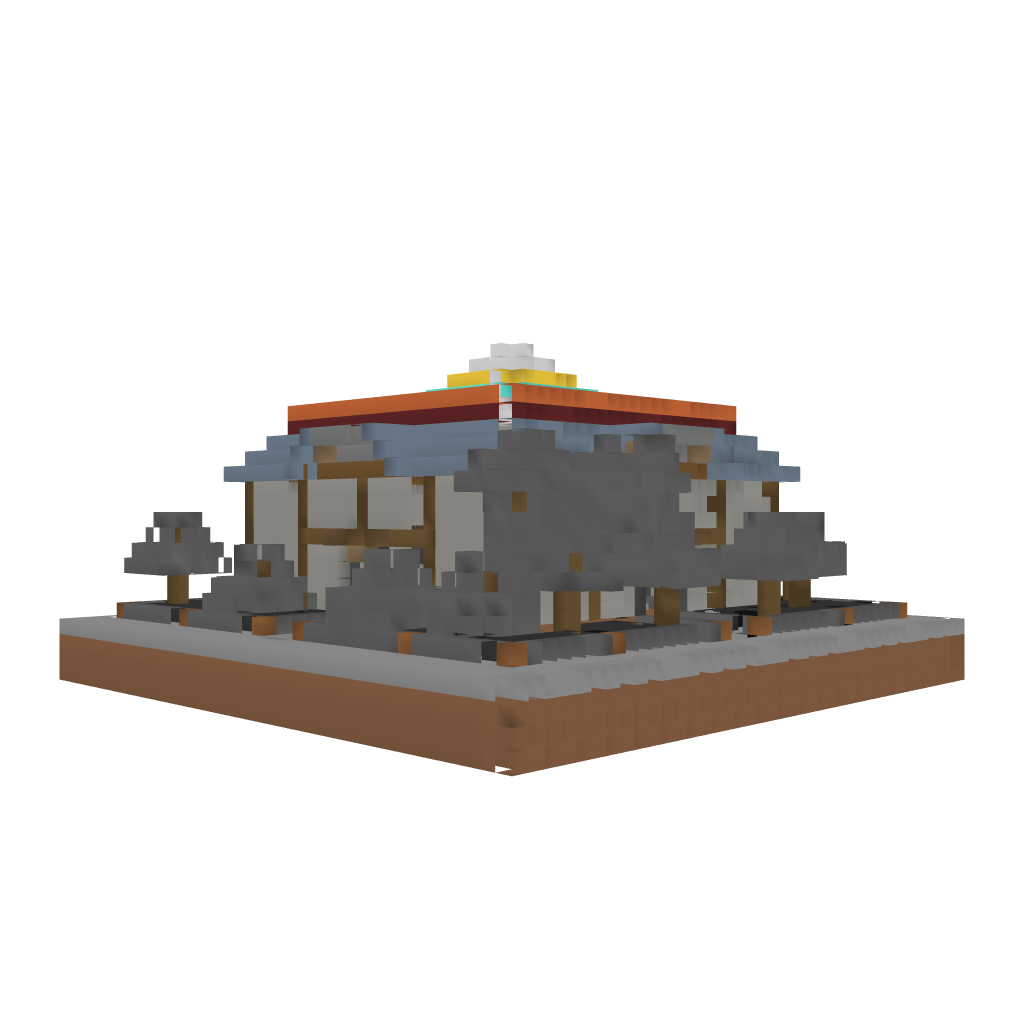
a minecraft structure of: FiretopGames Submission